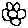
Label: flower